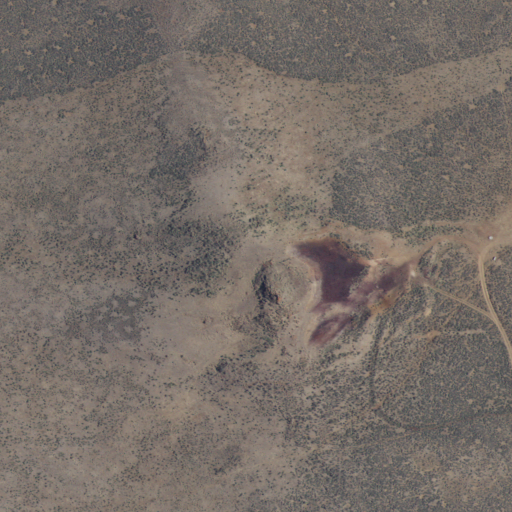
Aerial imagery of mountain in Idaho named Ant Butte containing shrub and grassland